Question: I'm creating my text control like this:
'''
wx.TextCtrl(
panel, style=wx.NO_BORDER | wx.TE_MULTILINE | wx.TE_DONTWRAP | wx.HSCROLL
)
'''
I've tried with all combinations of 'wx.TE_DONTWRAP' and 'wx.HSCROLL' but my text input still wraps all text. I want the text control to wrap any lines and instead add a horizontal scrollbar. <URL>, the interesting lines are .
---
I'm using on (Mountain Lion).
Screenshot of result:

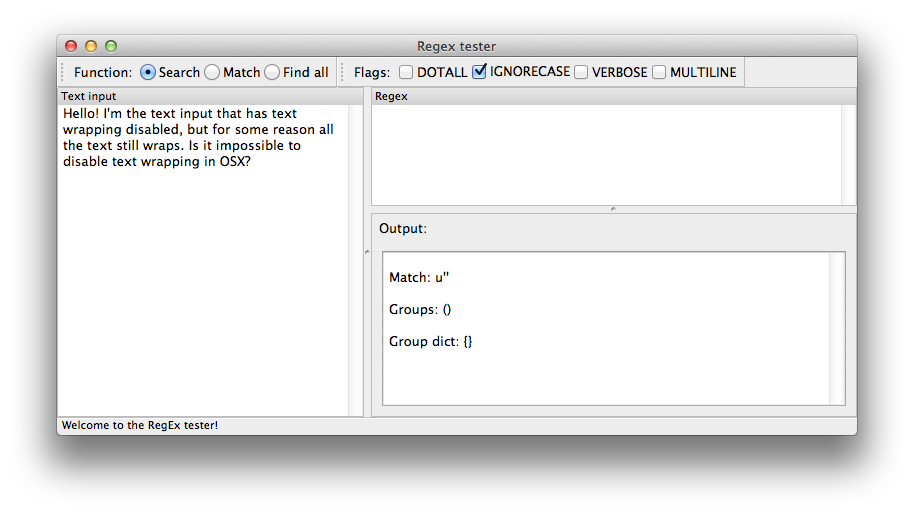
Answer: Turns out this just doesn't work on OSX with Python 2.9. I switched to using a <URL> instead which works excellently.